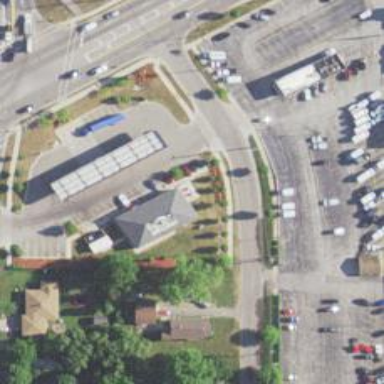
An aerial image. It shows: Convenience shop.